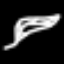
Label: leaf